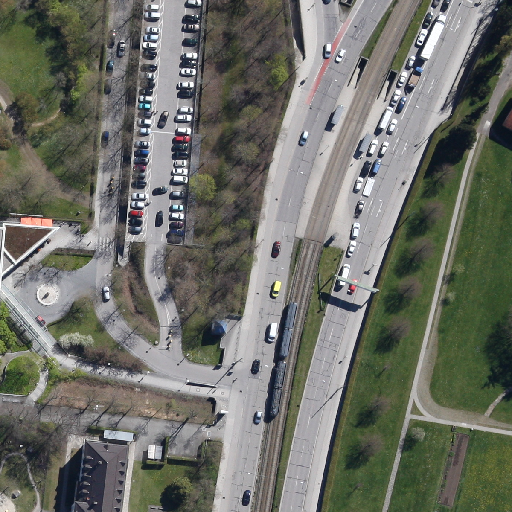
Referring expression: heavy-duty vehicle